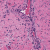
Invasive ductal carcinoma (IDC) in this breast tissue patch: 0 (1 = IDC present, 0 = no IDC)